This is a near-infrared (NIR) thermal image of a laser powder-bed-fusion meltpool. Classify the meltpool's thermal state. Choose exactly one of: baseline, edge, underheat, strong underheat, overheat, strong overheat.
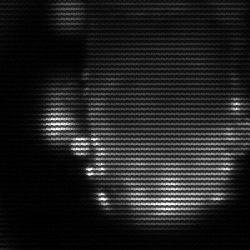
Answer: baseline